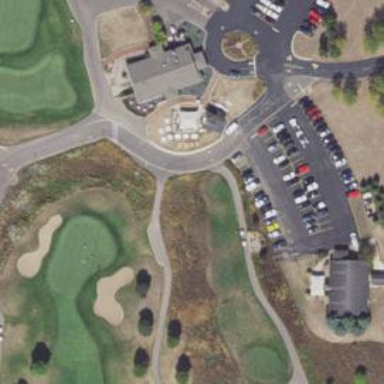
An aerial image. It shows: Golf cartpath that is also road path.